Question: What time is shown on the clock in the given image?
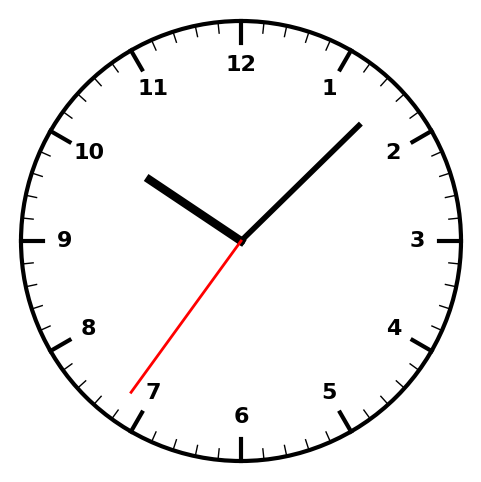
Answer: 10:07:36